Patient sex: M
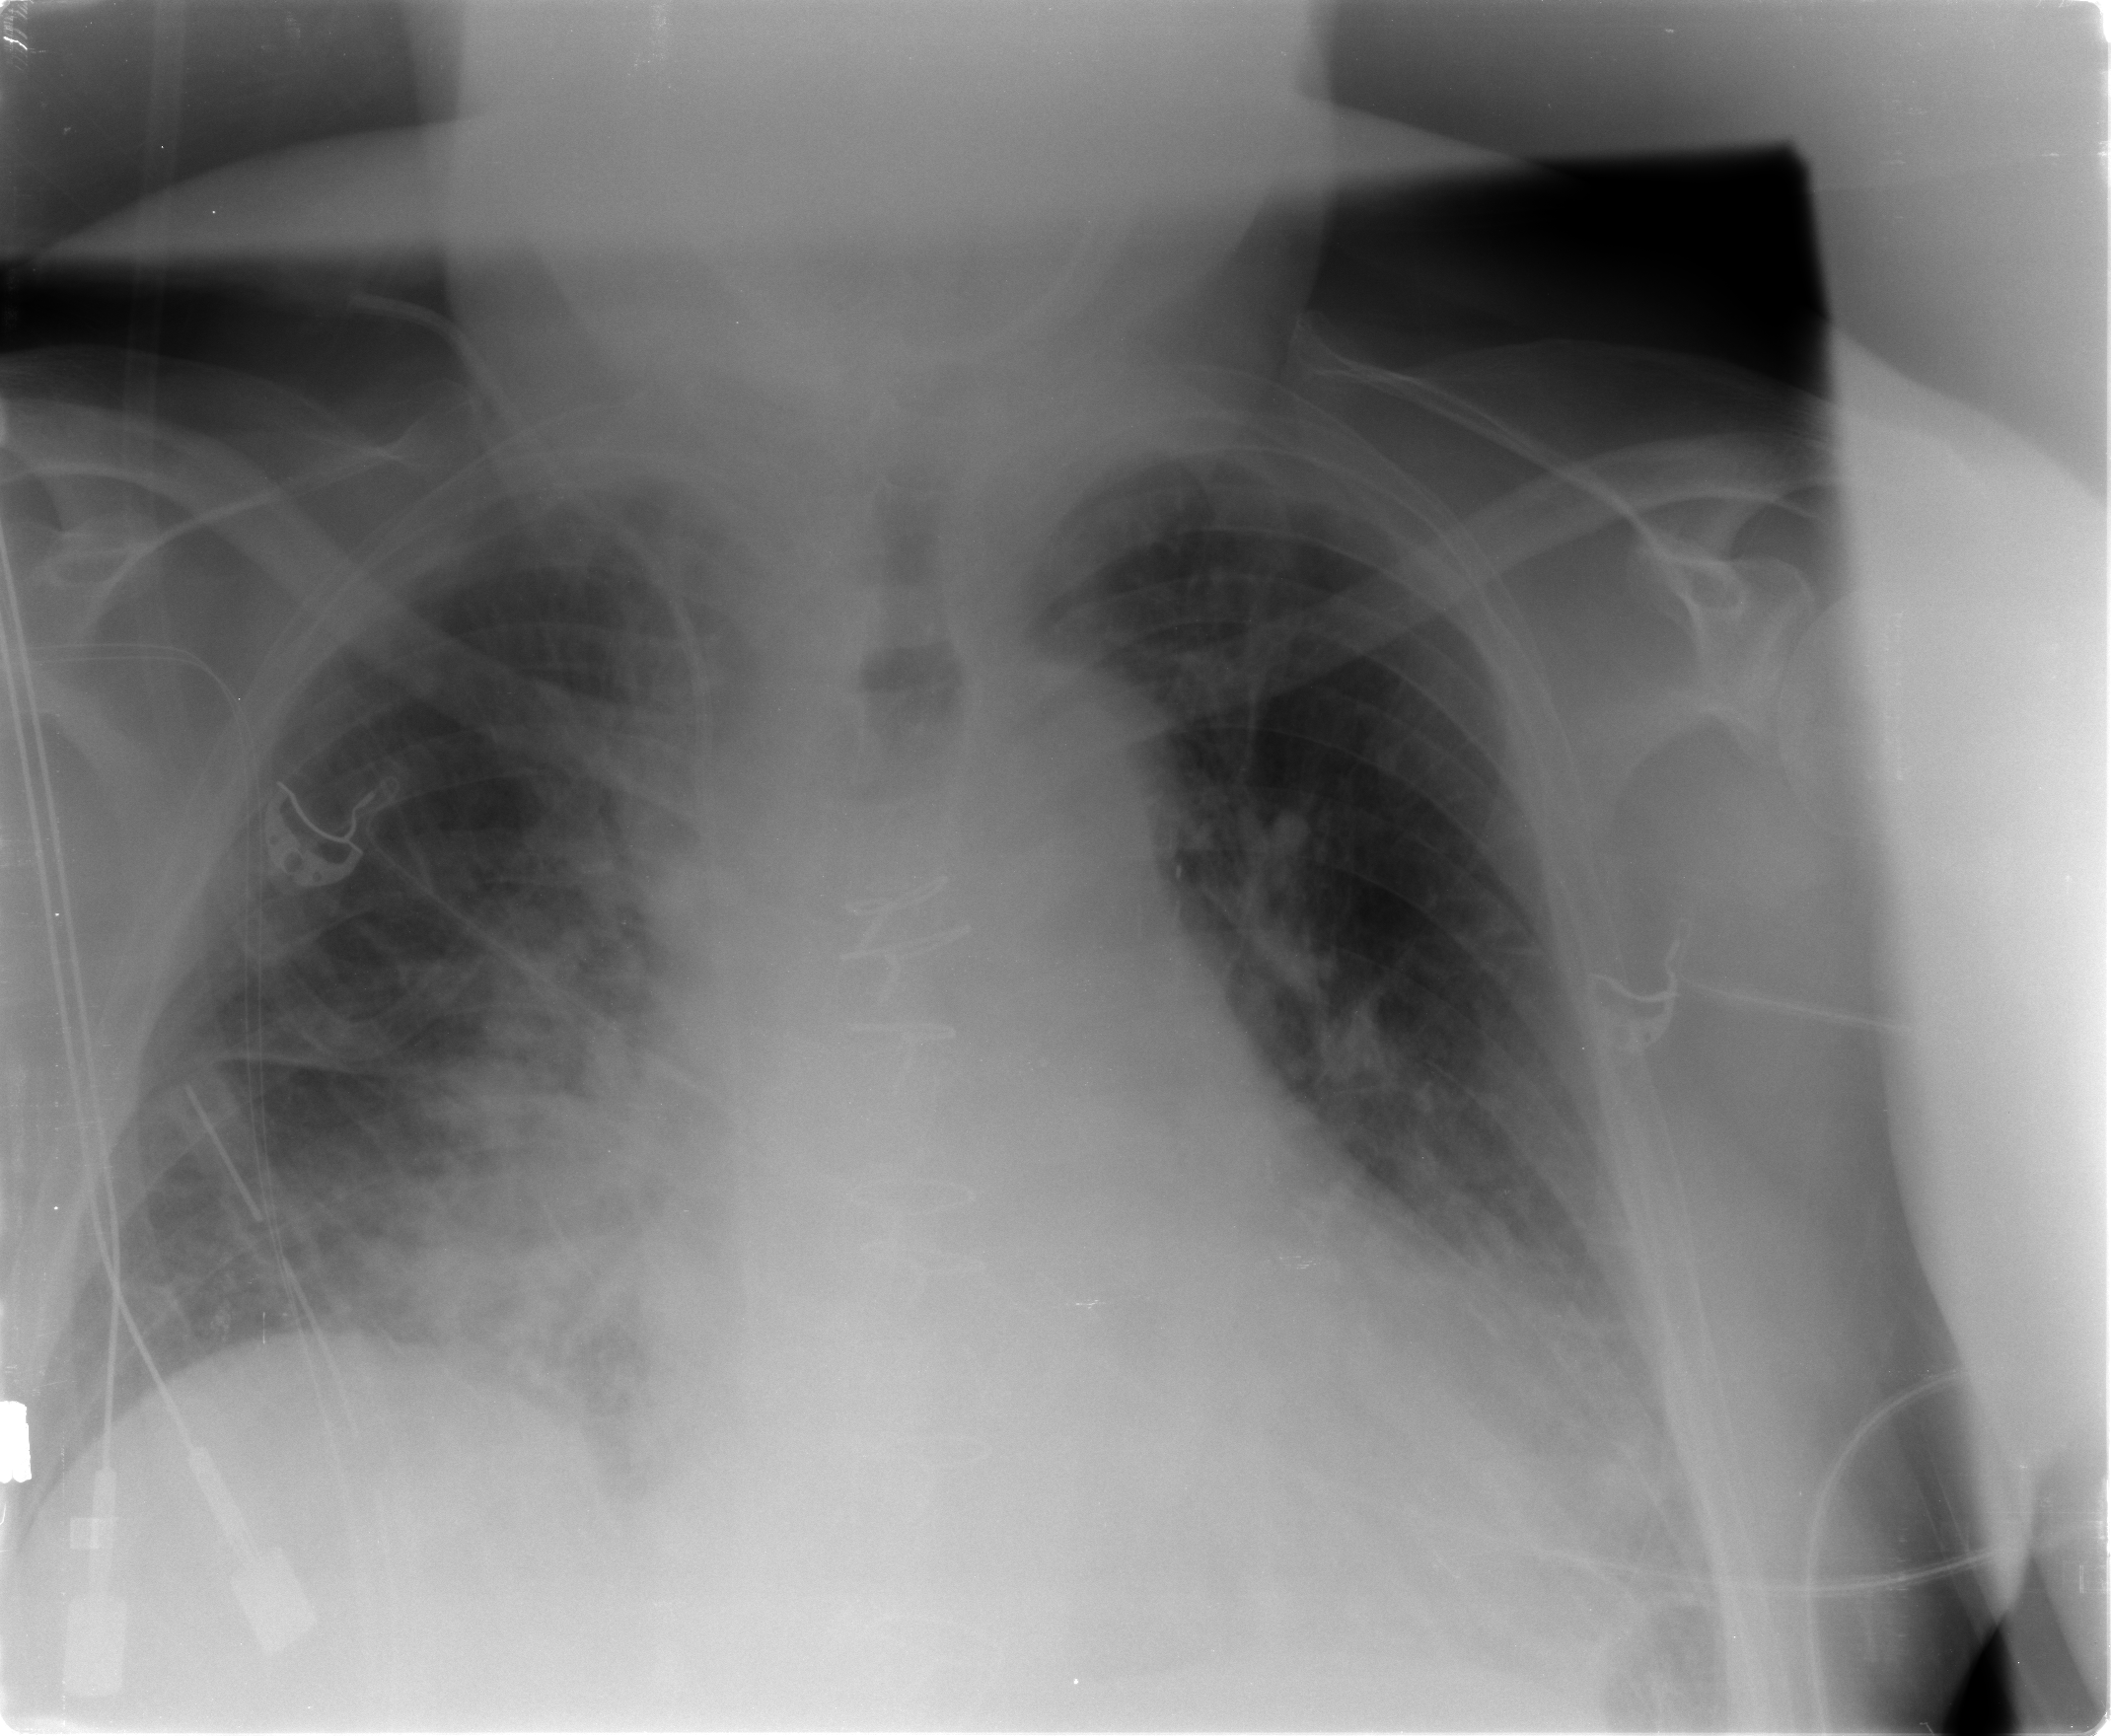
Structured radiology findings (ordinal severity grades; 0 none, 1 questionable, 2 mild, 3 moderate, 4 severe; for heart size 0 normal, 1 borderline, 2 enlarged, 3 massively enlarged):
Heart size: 2
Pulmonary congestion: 3
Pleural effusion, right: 1
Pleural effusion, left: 2
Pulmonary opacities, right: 3
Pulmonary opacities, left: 2
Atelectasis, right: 2
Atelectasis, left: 2